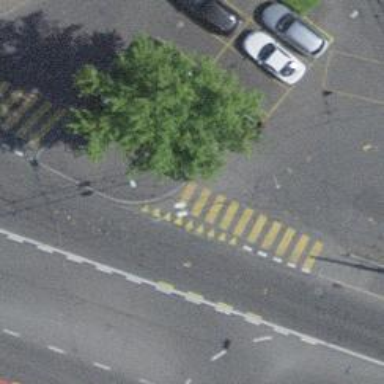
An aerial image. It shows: Kerb serving as barrier.